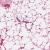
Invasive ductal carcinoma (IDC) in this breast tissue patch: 0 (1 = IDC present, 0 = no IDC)